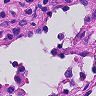
Metastatic tissue present: no